Interaction volume radius: 5 \u00c5
Interaction volume height: 40 \u00c5
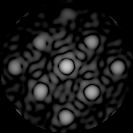
Disorder parameter: 0.1218